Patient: sex M, age 36
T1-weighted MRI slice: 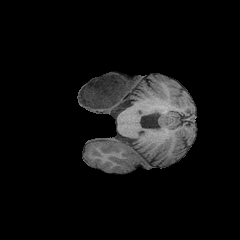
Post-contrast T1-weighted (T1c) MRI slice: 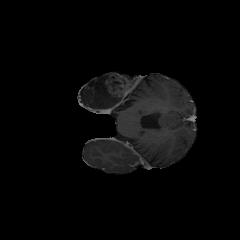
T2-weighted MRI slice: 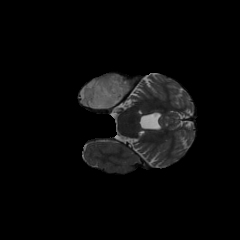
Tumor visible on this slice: yes
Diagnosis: Astrocytoma, IDH-mutant
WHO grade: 4